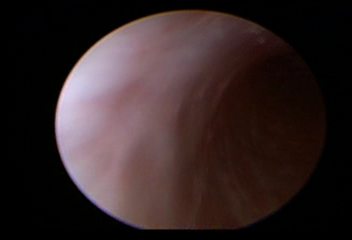
Modality: WLC
Class: Normal mucosa
Bladder cancer association: No